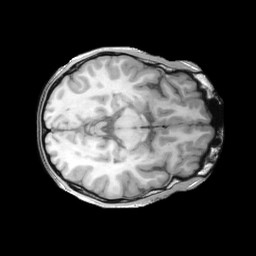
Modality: T1w
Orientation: axial
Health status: ill
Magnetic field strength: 3 T